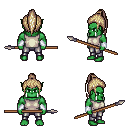
a pixel art fantasy rpg character, male body template, orc, green skin, white sleeveless shirt, metal pants, white blonde long topknot hairstyle, white cloth bracers, spear, four views (front, back, left, right), 2x2 character sprite sheet, small pixel art, hard edges, no anti-aliasing